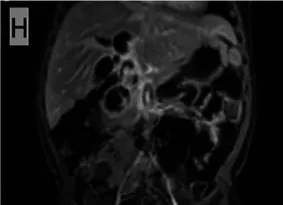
CT and MR results before radical surgery. (B,D,F) CT scan for reevaluation showing the enlarged mass.
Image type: radiology (ct)